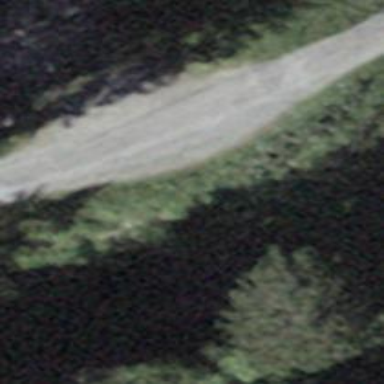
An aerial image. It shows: Unclassified road with asphalt surface.